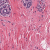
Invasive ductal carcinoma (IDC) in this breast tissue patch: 0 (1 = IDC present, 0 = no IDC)